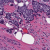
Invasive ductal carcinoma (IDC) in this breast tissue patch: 0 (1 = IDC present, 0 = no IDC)